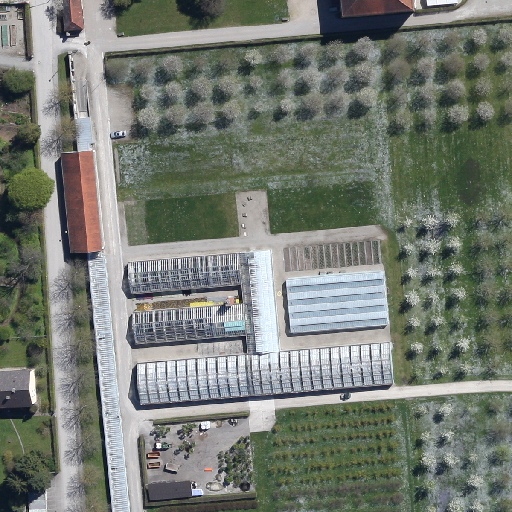
Referring expression: building along the road